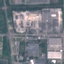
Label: Industrial